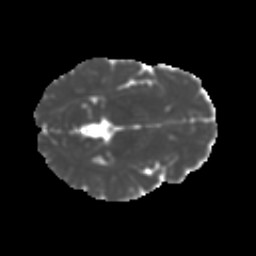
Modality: MD
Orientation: axial
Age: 10
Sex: male
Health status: ill
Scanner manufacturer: ge
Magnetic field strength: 3 T
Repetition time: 6.752 s
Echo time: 0.079 s